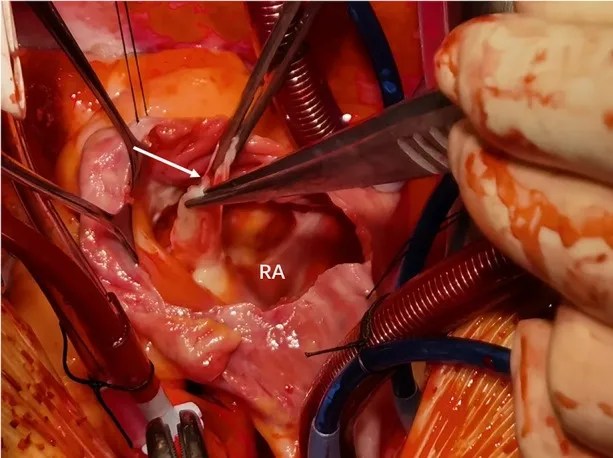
Sinus of Valsalva aneurysm (arrow) ruptured into the right atrium. RA, right atrium.
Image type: medical_photograph (other_medical_photograph)